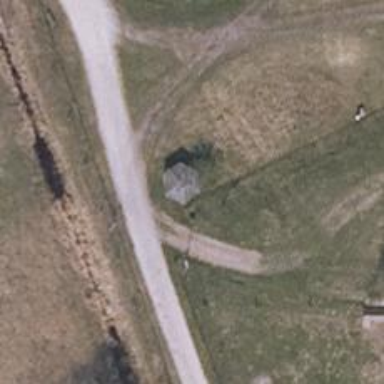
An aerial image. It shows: Picnic site with shelter. The shelter type is picnic shelter.